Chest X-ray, AP view. Patient: 50 years old, sex M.
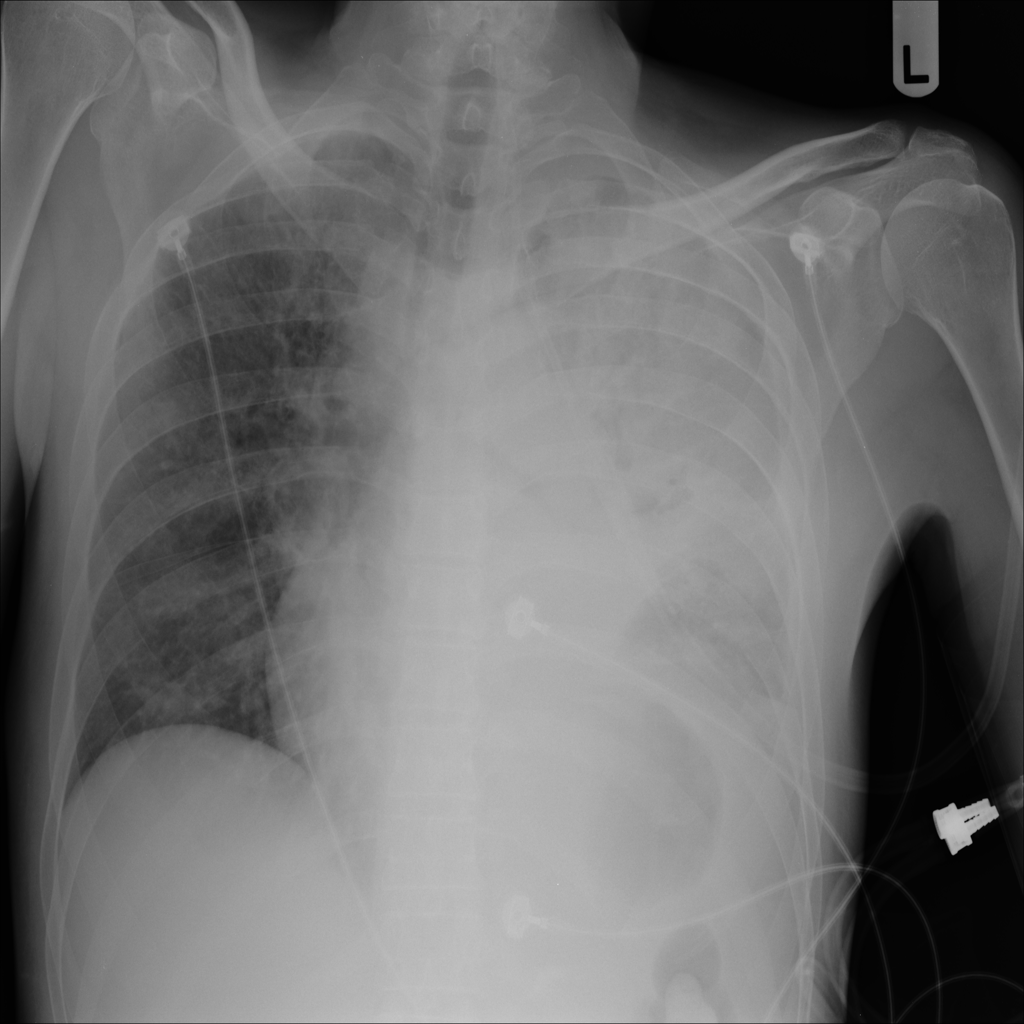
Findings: No Finding